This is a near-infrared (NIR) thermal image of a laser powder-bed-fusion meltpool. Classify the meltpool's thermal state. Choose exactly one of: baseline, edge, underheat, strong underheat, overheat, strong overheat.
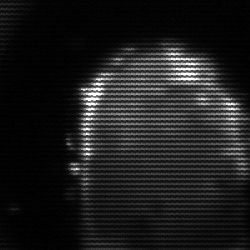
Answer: baseline